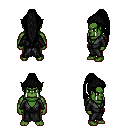
a pixel art fantasy rpg character, male body template, orc, green skin, gray robe, red pants, black extra-long topknot hairstyle, four views (front, back, left, right), 2x2 character sprite sheet, small pixel art, hard edges, no anti-aliasing